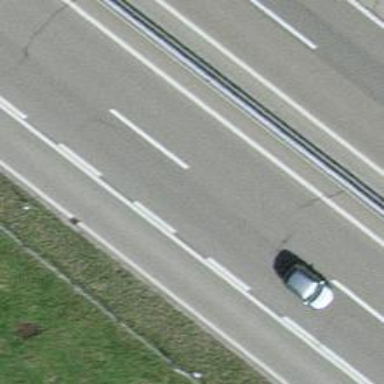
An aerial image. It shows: Motorway junction.